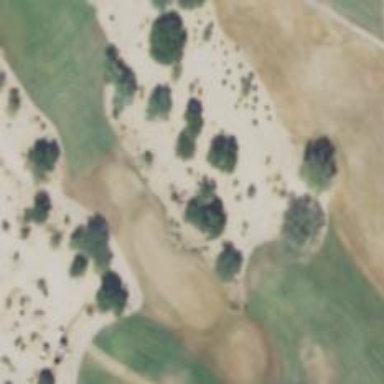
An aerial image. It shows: Golf hole.